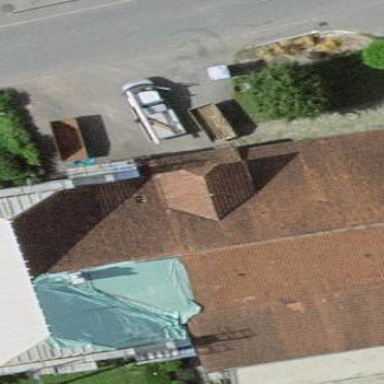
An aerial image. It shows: Farm building.